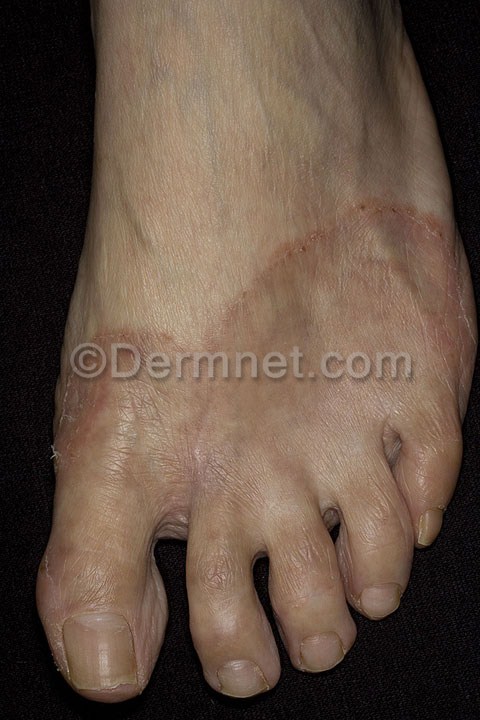
Disease: Tinea Ringworm Candidiasis and other Fungal Infections